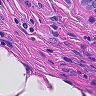
Metastatic tissue present: yes